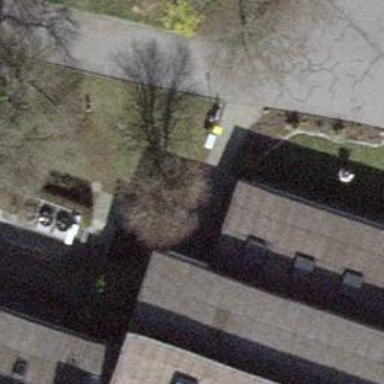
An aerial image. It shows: Footway made of paving stones.